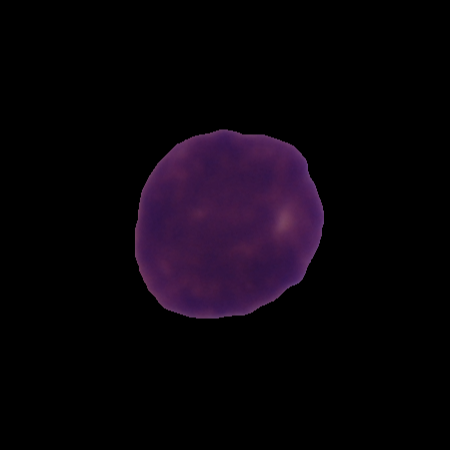
Label: cancer